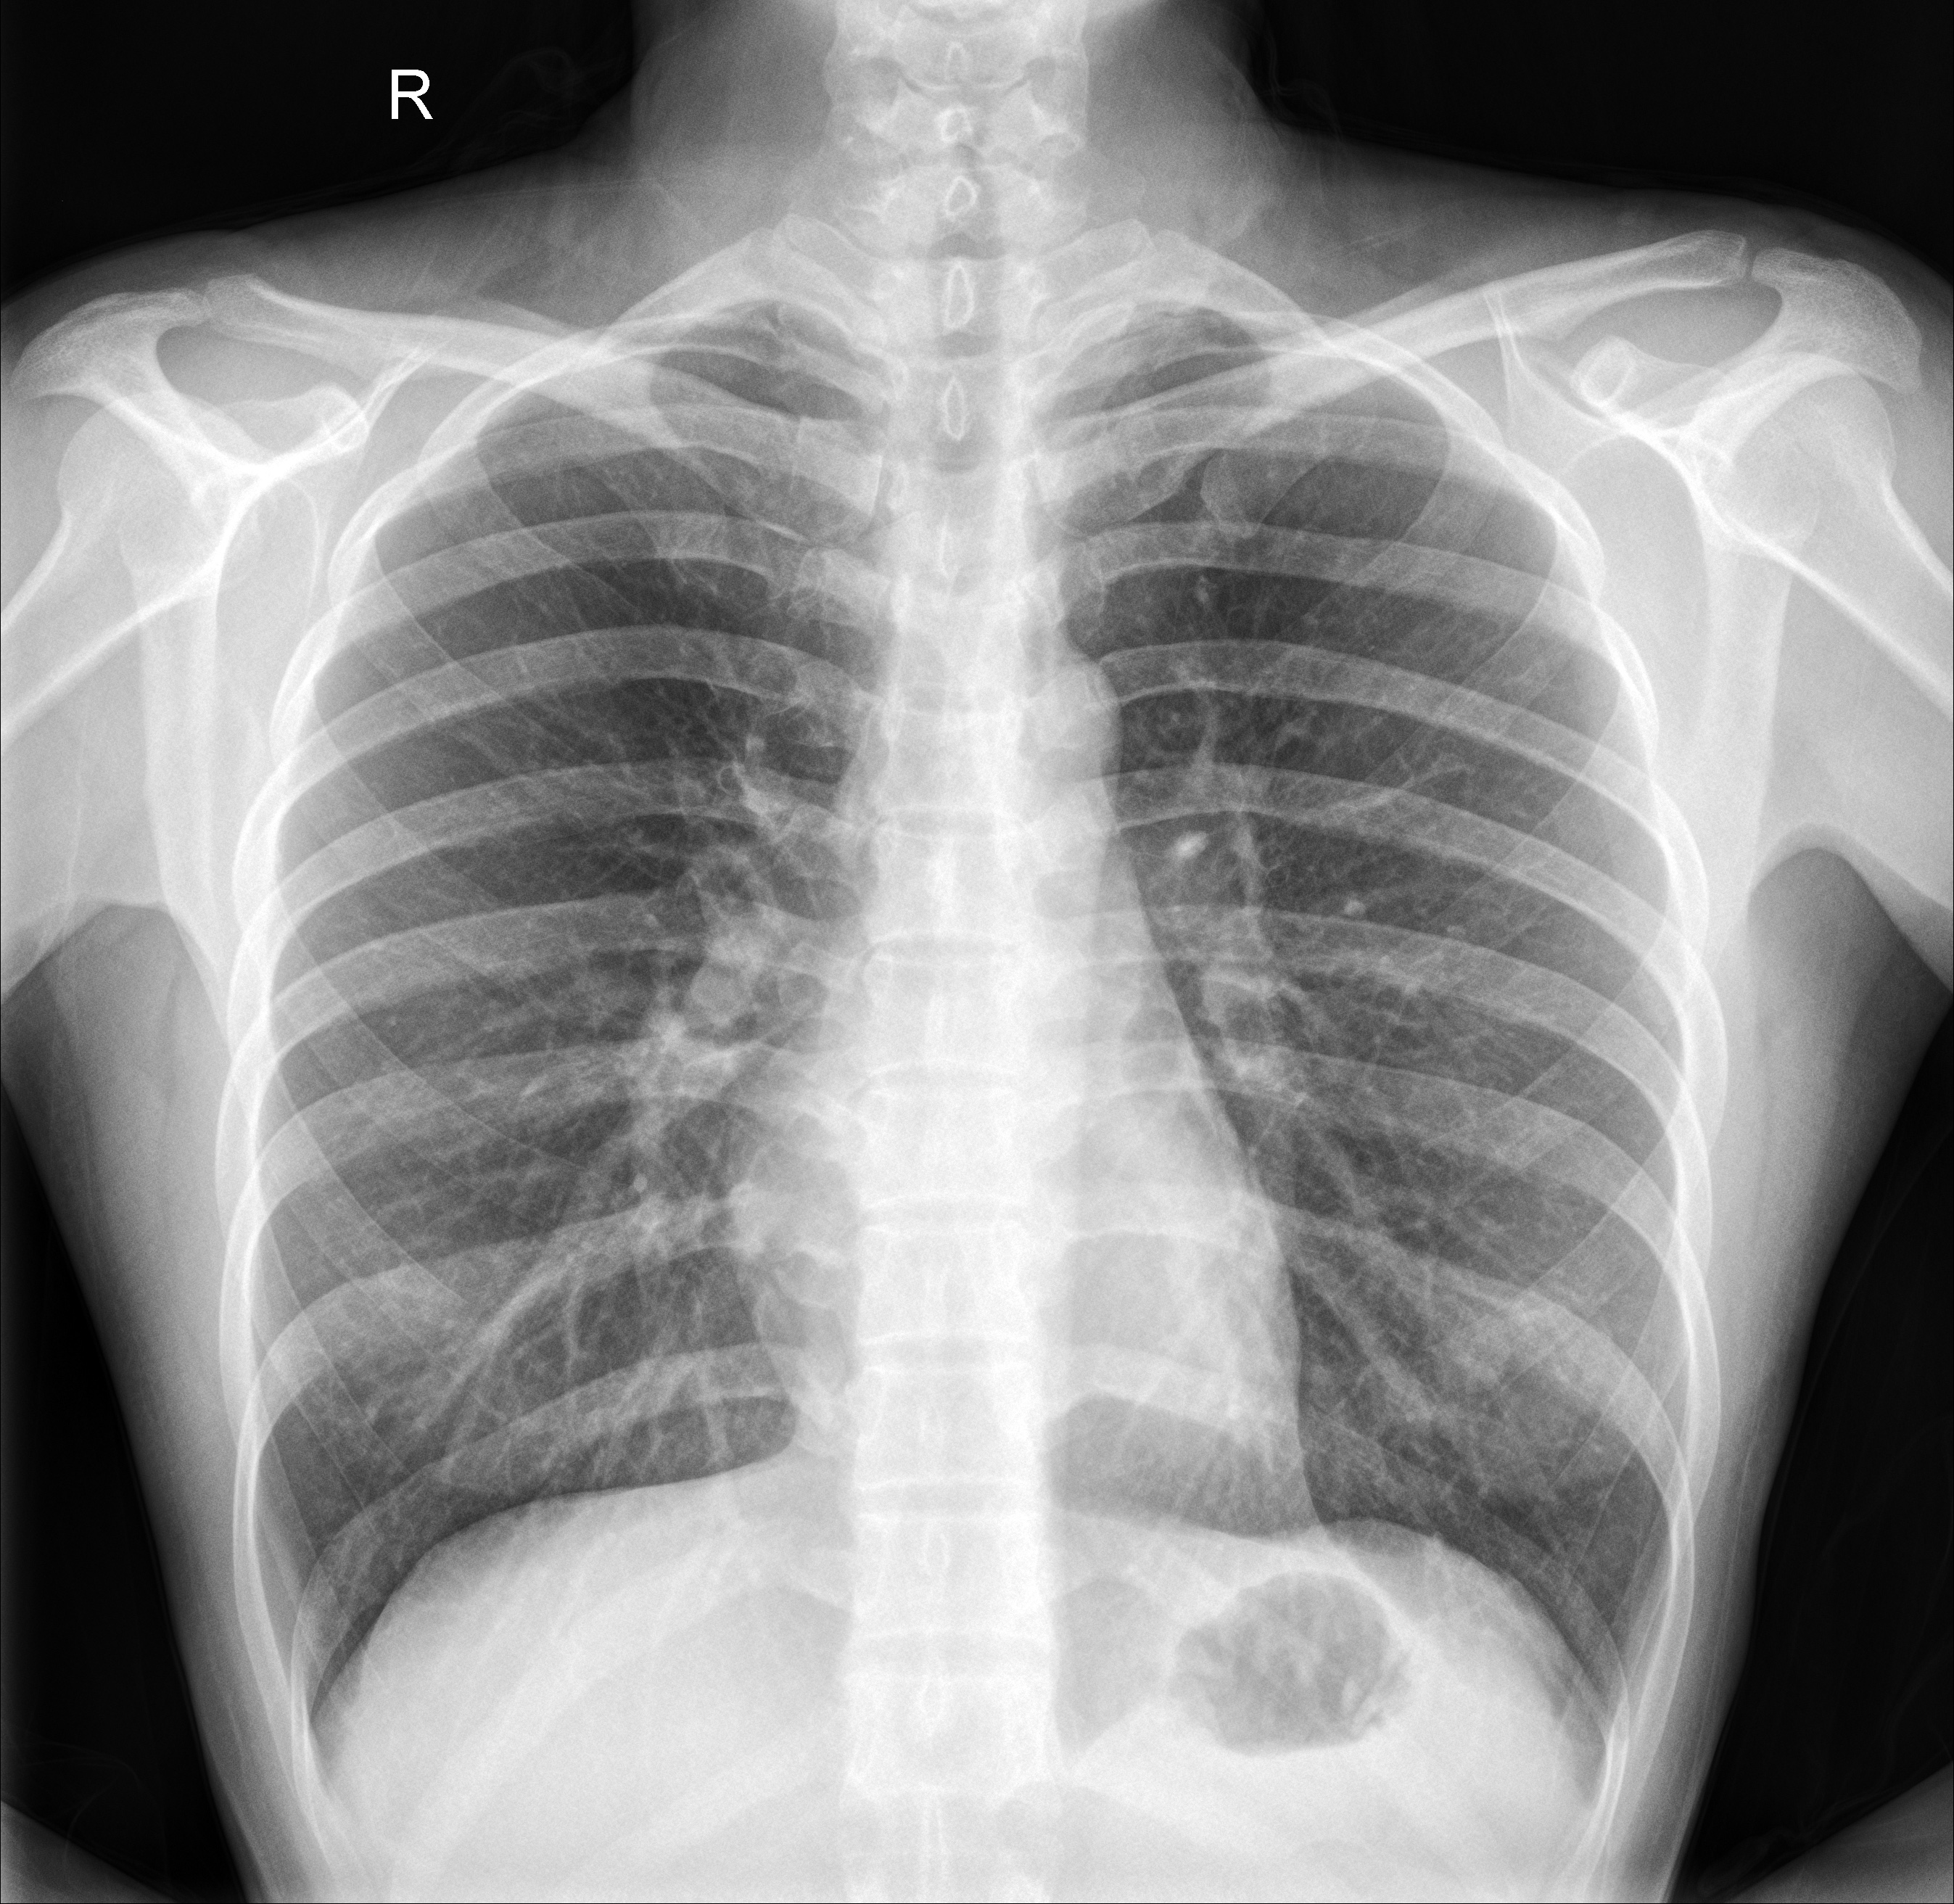
Diagnosis: NORMAL